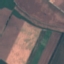
Land use / land cover class: AnnualCrop